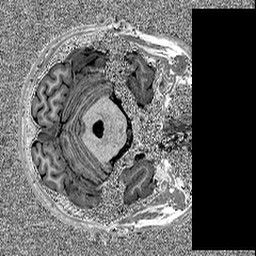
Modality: MP2RAGE
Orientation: axial
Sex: male